Question: I've been struggling like crazy to add a button below a 'ListView' of a 'ListFragment', I've followed most suggestions of the questions <URL> yet as I would prefer not to add the button programmatically.
I have the impression that the reason why theirs solutions work for them and not for me is due to the fact that my layout refers to a fragment layout under an activity that has a tab action bar.
As you can see in the picture, the shadow of the linear layout in which my button is part of can be seen overridden by the navigation bar. And the amount overridden resembles the height of the tabs

My fragment layout is the one below:
'''
<?xml version="1.0" encoding="utf-8"?>
<LinearLayout xmlns:android="http://schemas.android.com/apk/res/android"
android:orientation="vertical"
android:layout_width="fill_parent"
android:layout_height="fill_parent"
android:id="@+id/service_notif_list_fragment"
>
<TextView
android:id="@+id/serviceName"
android:layout_width="wrap_content"
android:layout_height="wrap_content"
android:textAppearance="?android:attr/textAppearanceLarge" />
<ListView android:id="@id/android:list"
android:layout_width="match_parent"
android:layout_height="0dip"
android:layout_weight="2.0"
android:drawSelectorOnTop="false"/>
<TextView android:id="@id/android:empty"
android:layout_width="match_parent"
android:layout_height="wrap_content"
android:text="No data"/>
<LinearLayout
android:orientation="horizontal"
android:layout_width="fill_parent"
android:layout_height="wrap_content"
android:layout_alignParentBottom="true"
style="@android:style/ButtonBar">
<Button
android:id="@+id/delServiceButton"
android:layout_width="wrap_content"
android:layout_height="wrap_content"
android:layout_gravity="end|left"
android:text="Delete Service" />
</LinearLayout>
</LinearLayout>
'''
And my fragment code does not do anything exceptional, except using Loaders to load the list data from the db
'''
public class ServiceSpecifNotListFragment extends ListFragment implements
LoaderCallbacks<Cursor> {
Button deleteServiceButton = null;
String serviceUri;
String servName;
TextView serviceName = null;
private NotificationCursorAdapter adapter;
@Override
public void onCreate(Bundle savedInstanceState) {
super.onCreate(savedInstanceState);
String[] uiBindFrom = { ...};
int[] uiBindTo = { ... };
getLoaderManager().initLoader(Constants.SERVICE_SPECIFIC_LIST_LOADER, null, this);
adapter = new NotificationCursorAdapter(
getActivity().getApplicationContext(), R.layout.service_specifc_notif_row,
null, uiBindFrom, uiBindTo,
CursorAdapter.FLAG_REGISTER_CONTENT_OBSERVER);
setListAdapter(adapter);
}
@Override
public View onCreateView(LayoutInflater inflater, ViewGroup container,
Bundle savedInstanceState) {
View rootView = inflater.inflate(R.layout.service_notif_list_fragment, container, false);
serviceName = (TextView) rootView.findViewById(R.id.serviceName);
serviceName.setText(servName); // the name is set in the onCreateLoader
deleteServiceButton = (Button) rootView.findViewById(R.id.delServiceButton);
deleteServiceButton.setOnClickListener(new View.OnClickListener() {
public void onClick(View v) {
// TODO
}
});
return rootView;
}
@Override
public Loader<Cursor> onCreateLoader(int arg0, Bundle bundleArg) {
String[] projection = { ...};
Bundle arg = this.getArguments();
CursorLoader cursorLoader = new CursorLoader(getActivity(),
NotificationContentProvider.CONTENT_URI, projection, selection, selectionArgs, NotificationData.SERVER_TIME + " DESC");
return cursorLoader;
}
else{
Log.d(TAG, "failed to retrieve service name");
return null;
//TODO: find a destroy self
}
}
@Override
public void onLoadFinished(Loader<Cursor> loader, Cursor cursor) {
adapter.swapCursor(cursor);
}
@Override
public void onLoaderReset(Loader<Cursor> arg0) {
adapter.swapCursor(null);
}
@Override
public void onDestroyView(){
super.onDestroyView();
Log.d(TAG, "on destroy view");
}
@Override
public void onDestroy(){
super.onDestroy();
Log.d(TAG, "on destroy");
}
}
'''
If needed, I can post the code of the main activity, and on...
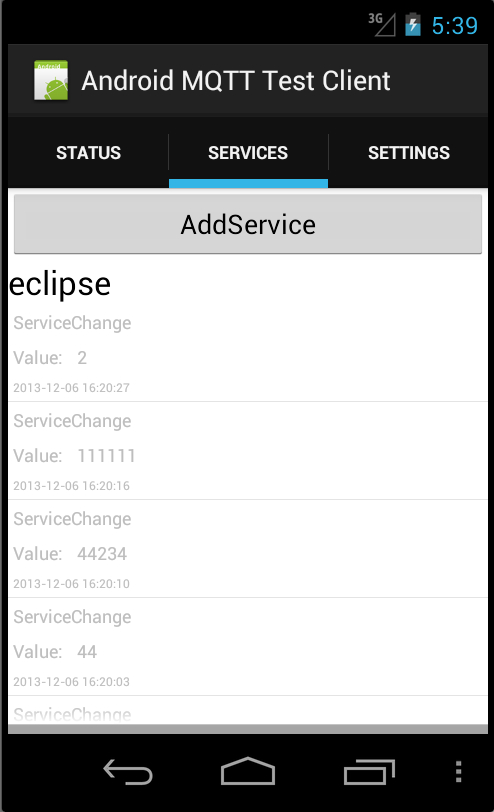
Answer: Finally what worked here was to set different layout weights for the different elements in the linear layout, but having a weightSum on the top layout as shown below.
'''
<?xml version="1.0" encoding="utf-8"?>
<LinearLayout xmlns:android="http://schemas.android.com/apk/res/android"
android:orientation="vertical"
android:layout_width="fill_parent"
android:layout_height="fill_parent"
android:id="@+id/service_notif_list_fragment"
android:weightSum="1.0">
<TextView
android:id="@+id/serviceName"
android:layout_width="wrap_content"
android:layout_height="wrap_content"
android:textAppearance="?android:attr/textAppearanceLarge" />
<ListView android:id="@id/android:list"
android:layout_width="match_parent"
android:layout_height="0dip"
android:layout_weight="0.8"
android:drawSelectorOnTop="false"/>
<TextView android:id="@id/android:empty"
android:layout_width="match_parent"
android:layout_height="wrap_content"
android:text="No data"/>
<LinearLayout
android:orientation="horizontal"
android:layout_width="fill_parent"
android:layout_height="wrap_content"
android:layout_alignParentBottom="true"
android:background="@android:color/transparent"
style="@android:style/ButtonBar">
<Button
android:id="@+id/delServiceButton"
android:layout_weight="0.05"
android:layout_width="wrap_content"
android:layout_height="wrap_content"
android:layout_gravity="end|left"
android:text="Delete Service" />
</LinearLayout>
</LinearLayout>
'''